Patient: sex F, age 57
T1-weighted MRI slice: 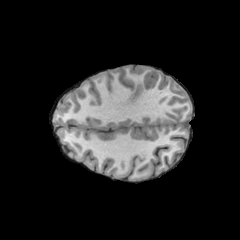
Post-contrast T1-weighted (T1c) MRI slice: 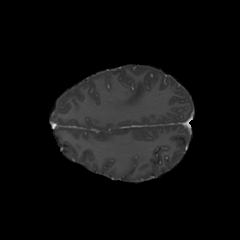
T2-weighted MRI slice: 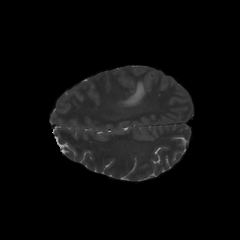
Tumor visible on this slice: yes
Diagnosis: Glioblastoma, IDH-wildtype
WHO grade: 4